Interaction volume radius: 10 \u00c5
Interaction volume height: 10 \u00c5
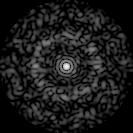
Disorder parameter: 0.8293